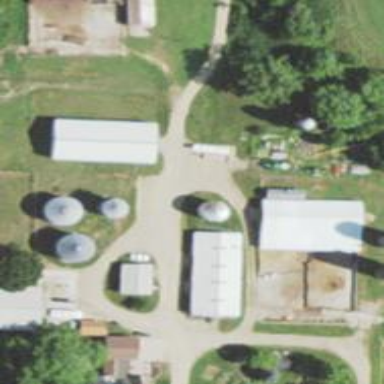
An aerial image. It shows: Silo.